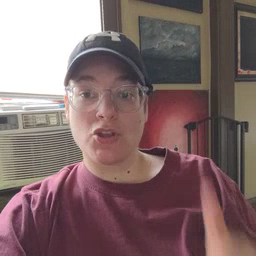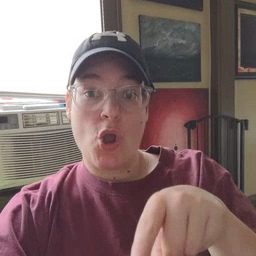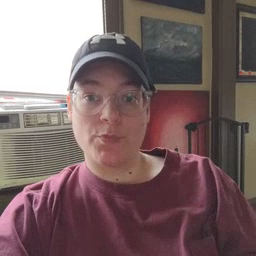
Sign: go